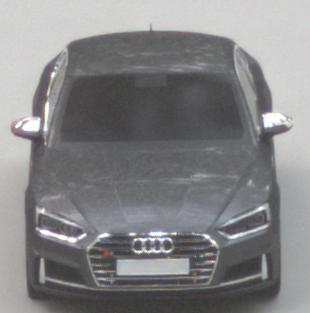
Make: Audi
Model: S5 Sportback
Detailed model: 8T Facelift
Model produced from: 2011
Model produced until: 2016
Doors: 5
Color: gray
Road condition: dry road
Daytime: sunrise or sunset
Contrast: medium contrast